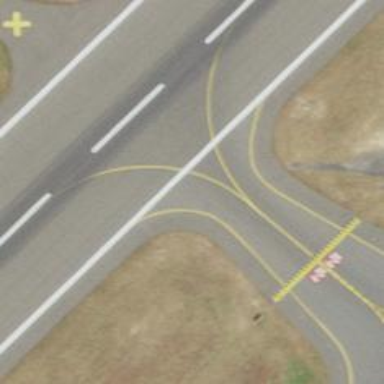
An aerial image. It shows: View of taxiway at the airport.